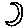
Label: moon